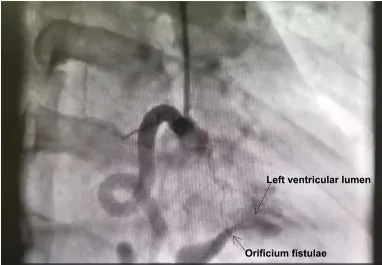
Right coronary artery to left ventricular fistula complicated with coronary artery dilation. The contrast agent flowed directly into the left ventricular lumen through the right coronary artery fistula, and the arrows point to the left ventricular lumen and orificium fistulae respectively.
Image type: radiology (x_ray)